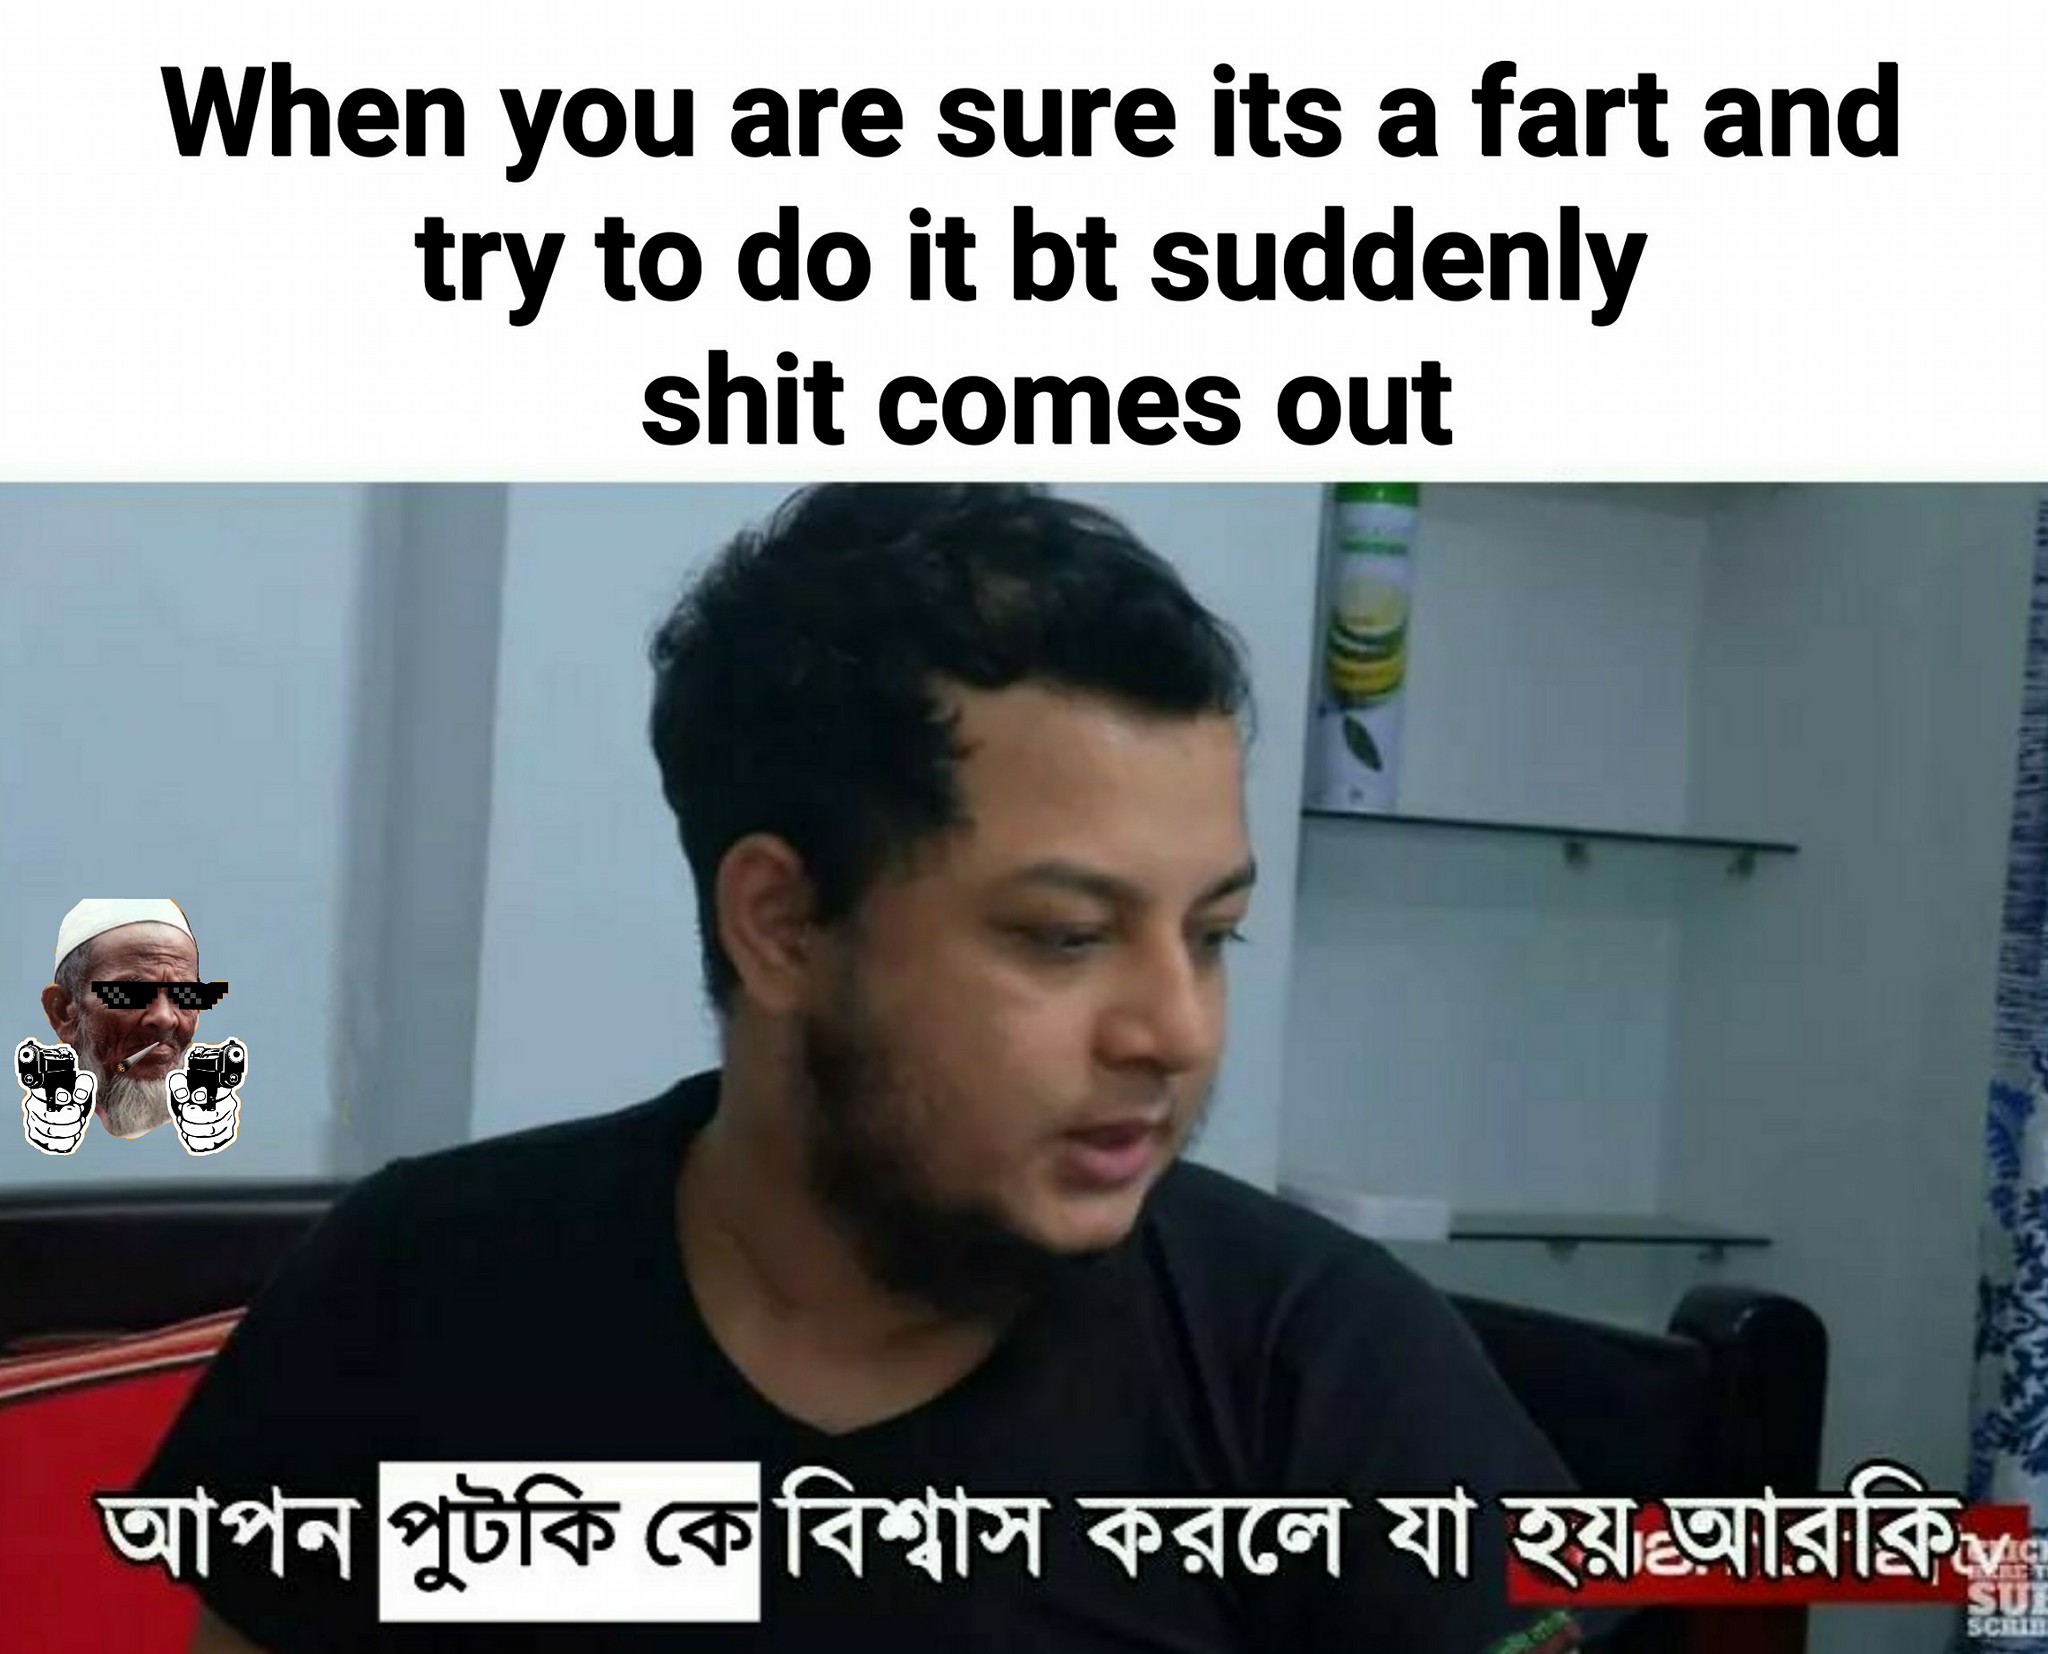
Caption: When you are sure its a fart and try to do it bt suddenly shit comes out আপন পুটকি কে বিশ্বাস করলে যা হয় আরকি
Label: hate